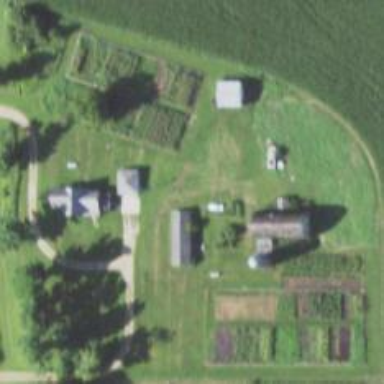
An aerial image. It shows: Farmyard area.